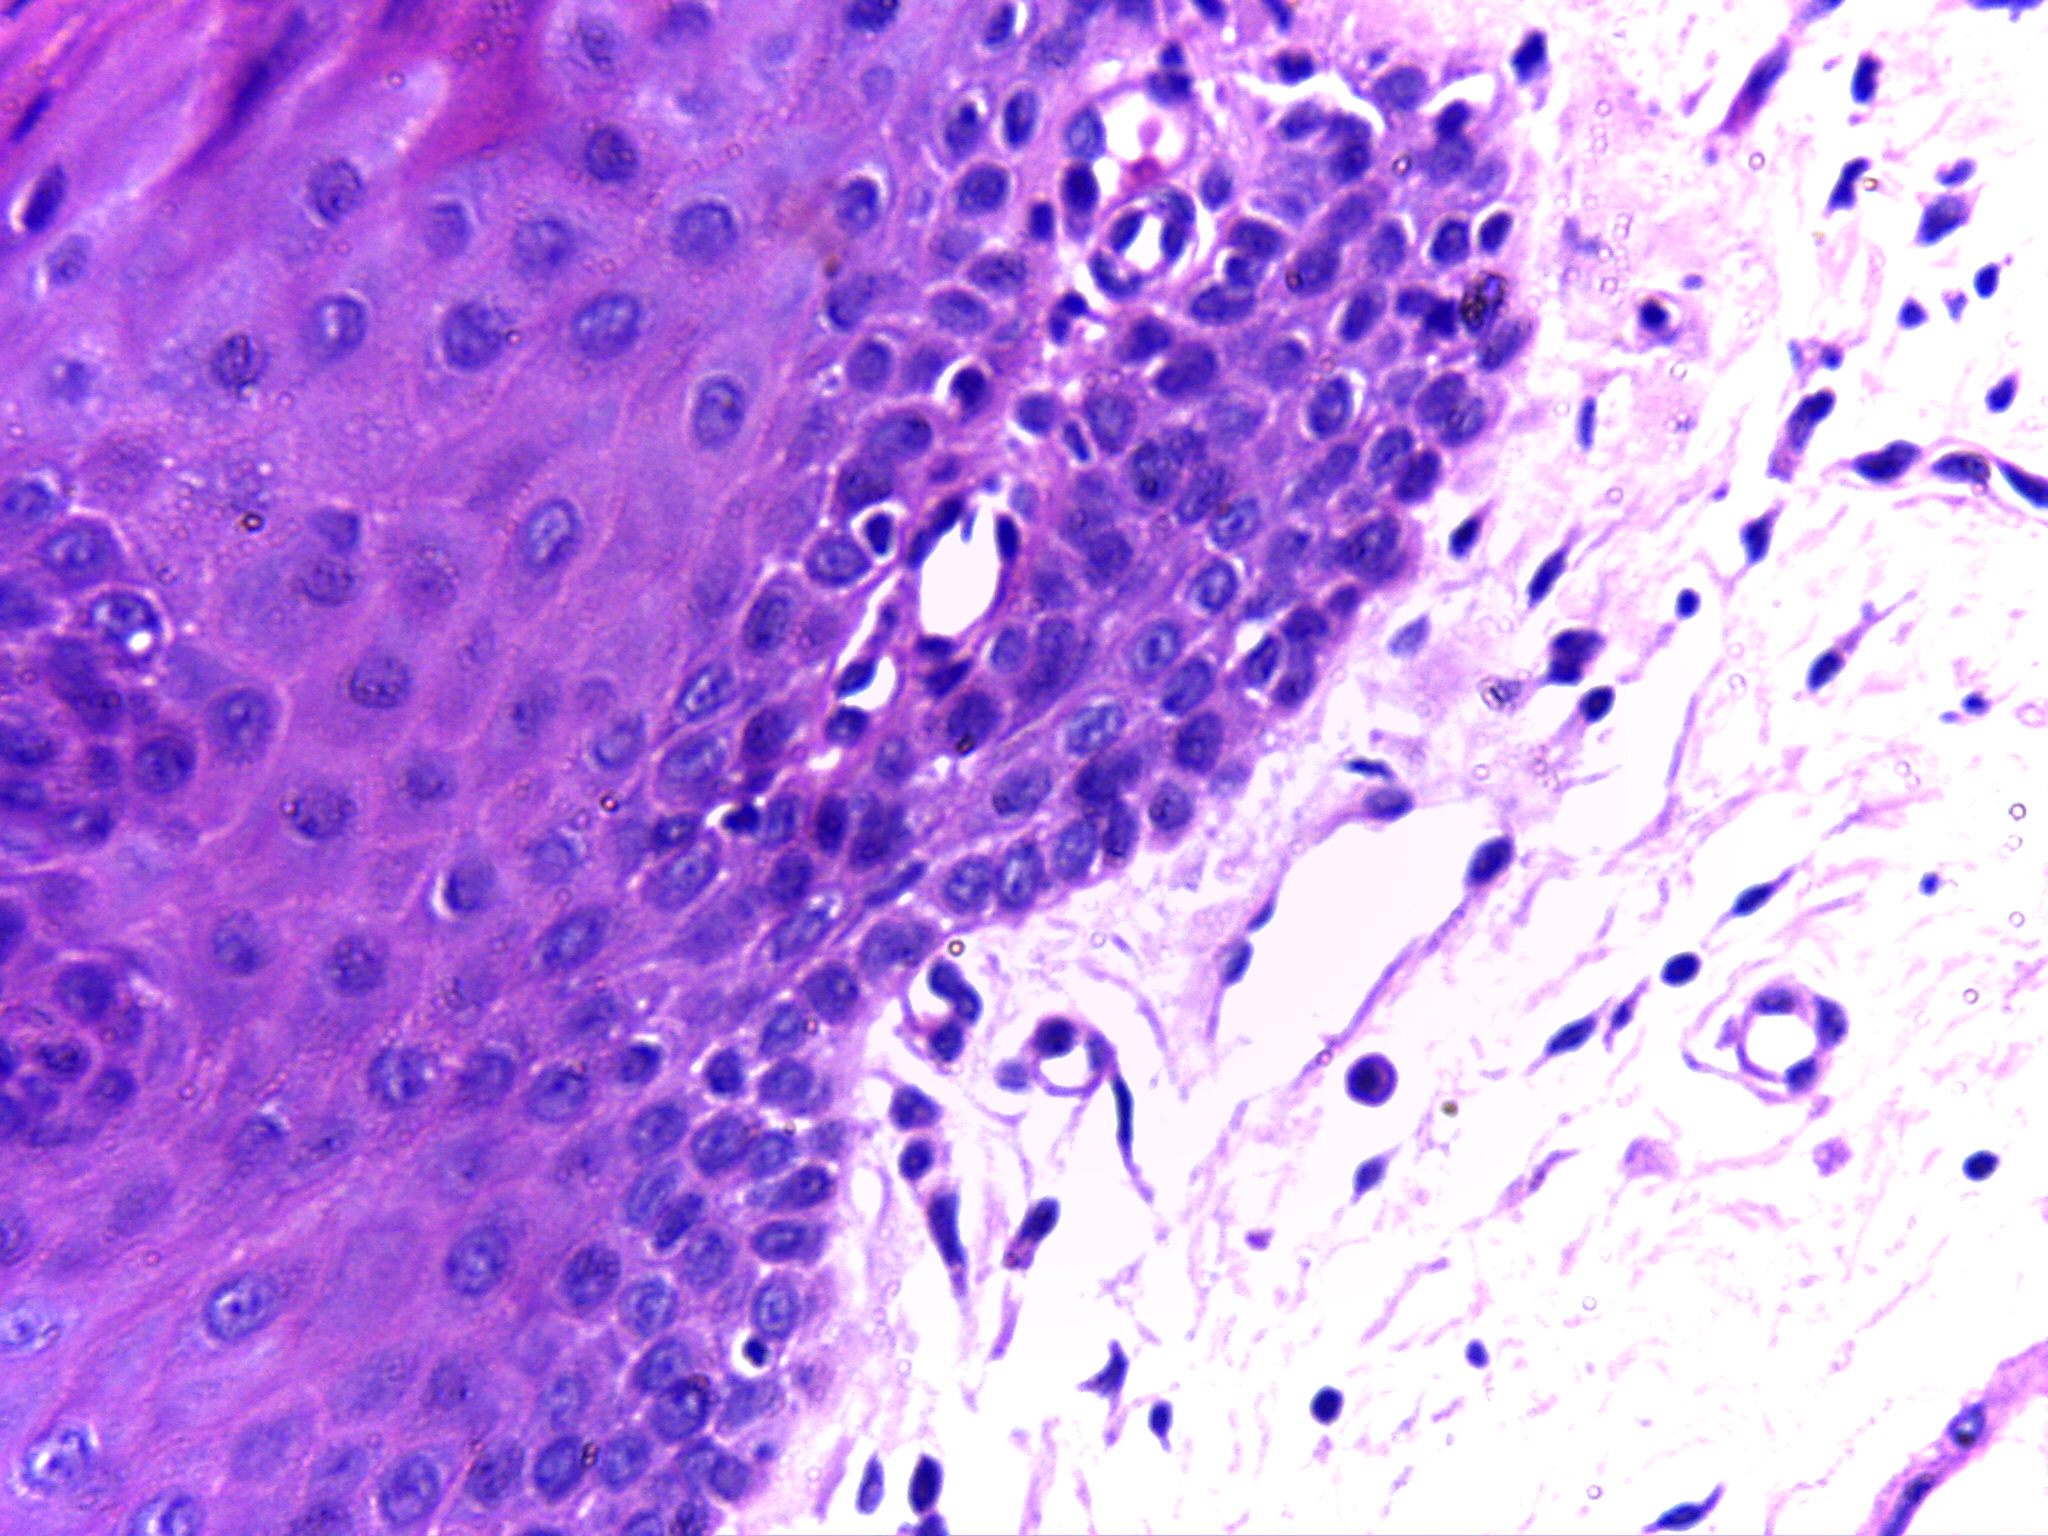
Diagnosis: Normal